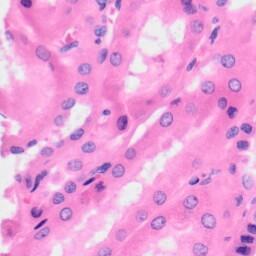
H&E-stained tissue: Kidney